You are looking at the envelope spectrum of a bearing's vibration signal. The marked vertical lines are the theoretical fault frequencies for the outer race, inner race, rolling elements, and cage. Classify the bearing condition as one of: normal, inner_race, outer_race, ball.
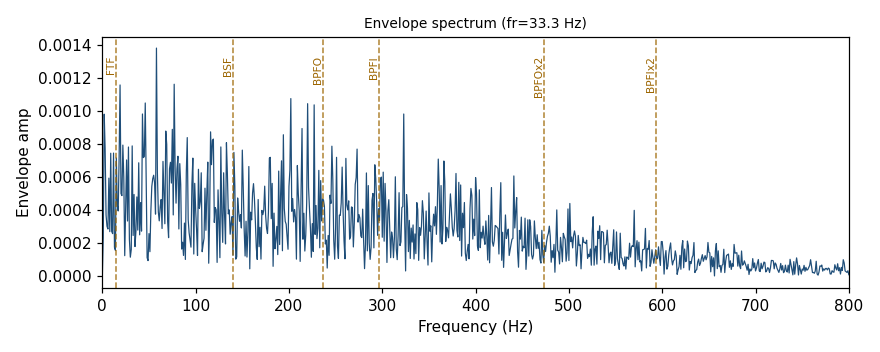
Answer: normal